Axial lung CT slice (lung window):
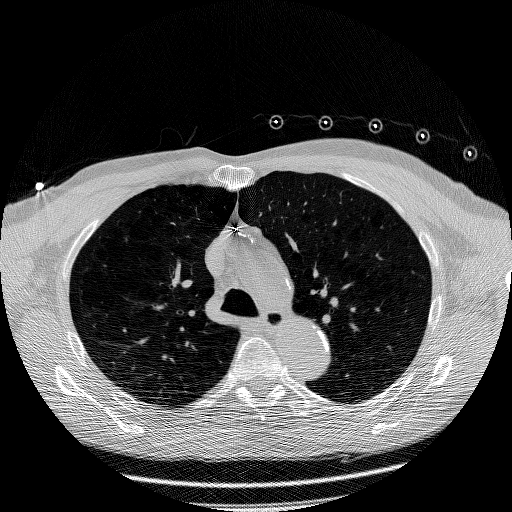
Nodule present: no